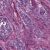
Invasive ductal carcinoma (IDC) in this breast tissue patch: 1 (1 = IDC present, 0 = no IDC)